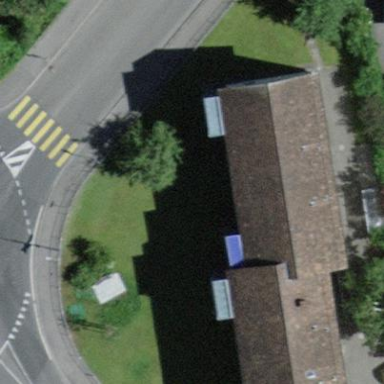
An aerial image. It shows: Residential building.